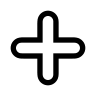
Cursor type: cell
OS/theme: macos
Variant: default